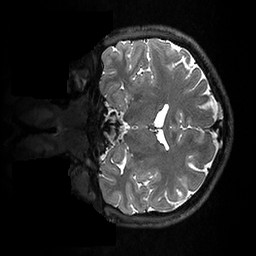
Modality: T2w
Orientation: coronal
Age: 24
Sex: male
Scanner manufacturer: ge
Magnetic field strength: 3 T
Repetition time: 3.202 s
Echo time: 0.06656 s